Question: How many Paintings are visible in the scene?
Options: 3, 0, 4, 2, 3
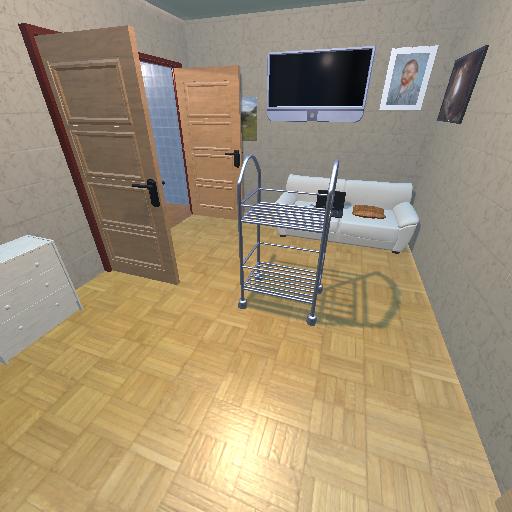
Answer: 3